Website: macys
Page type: cross-sells
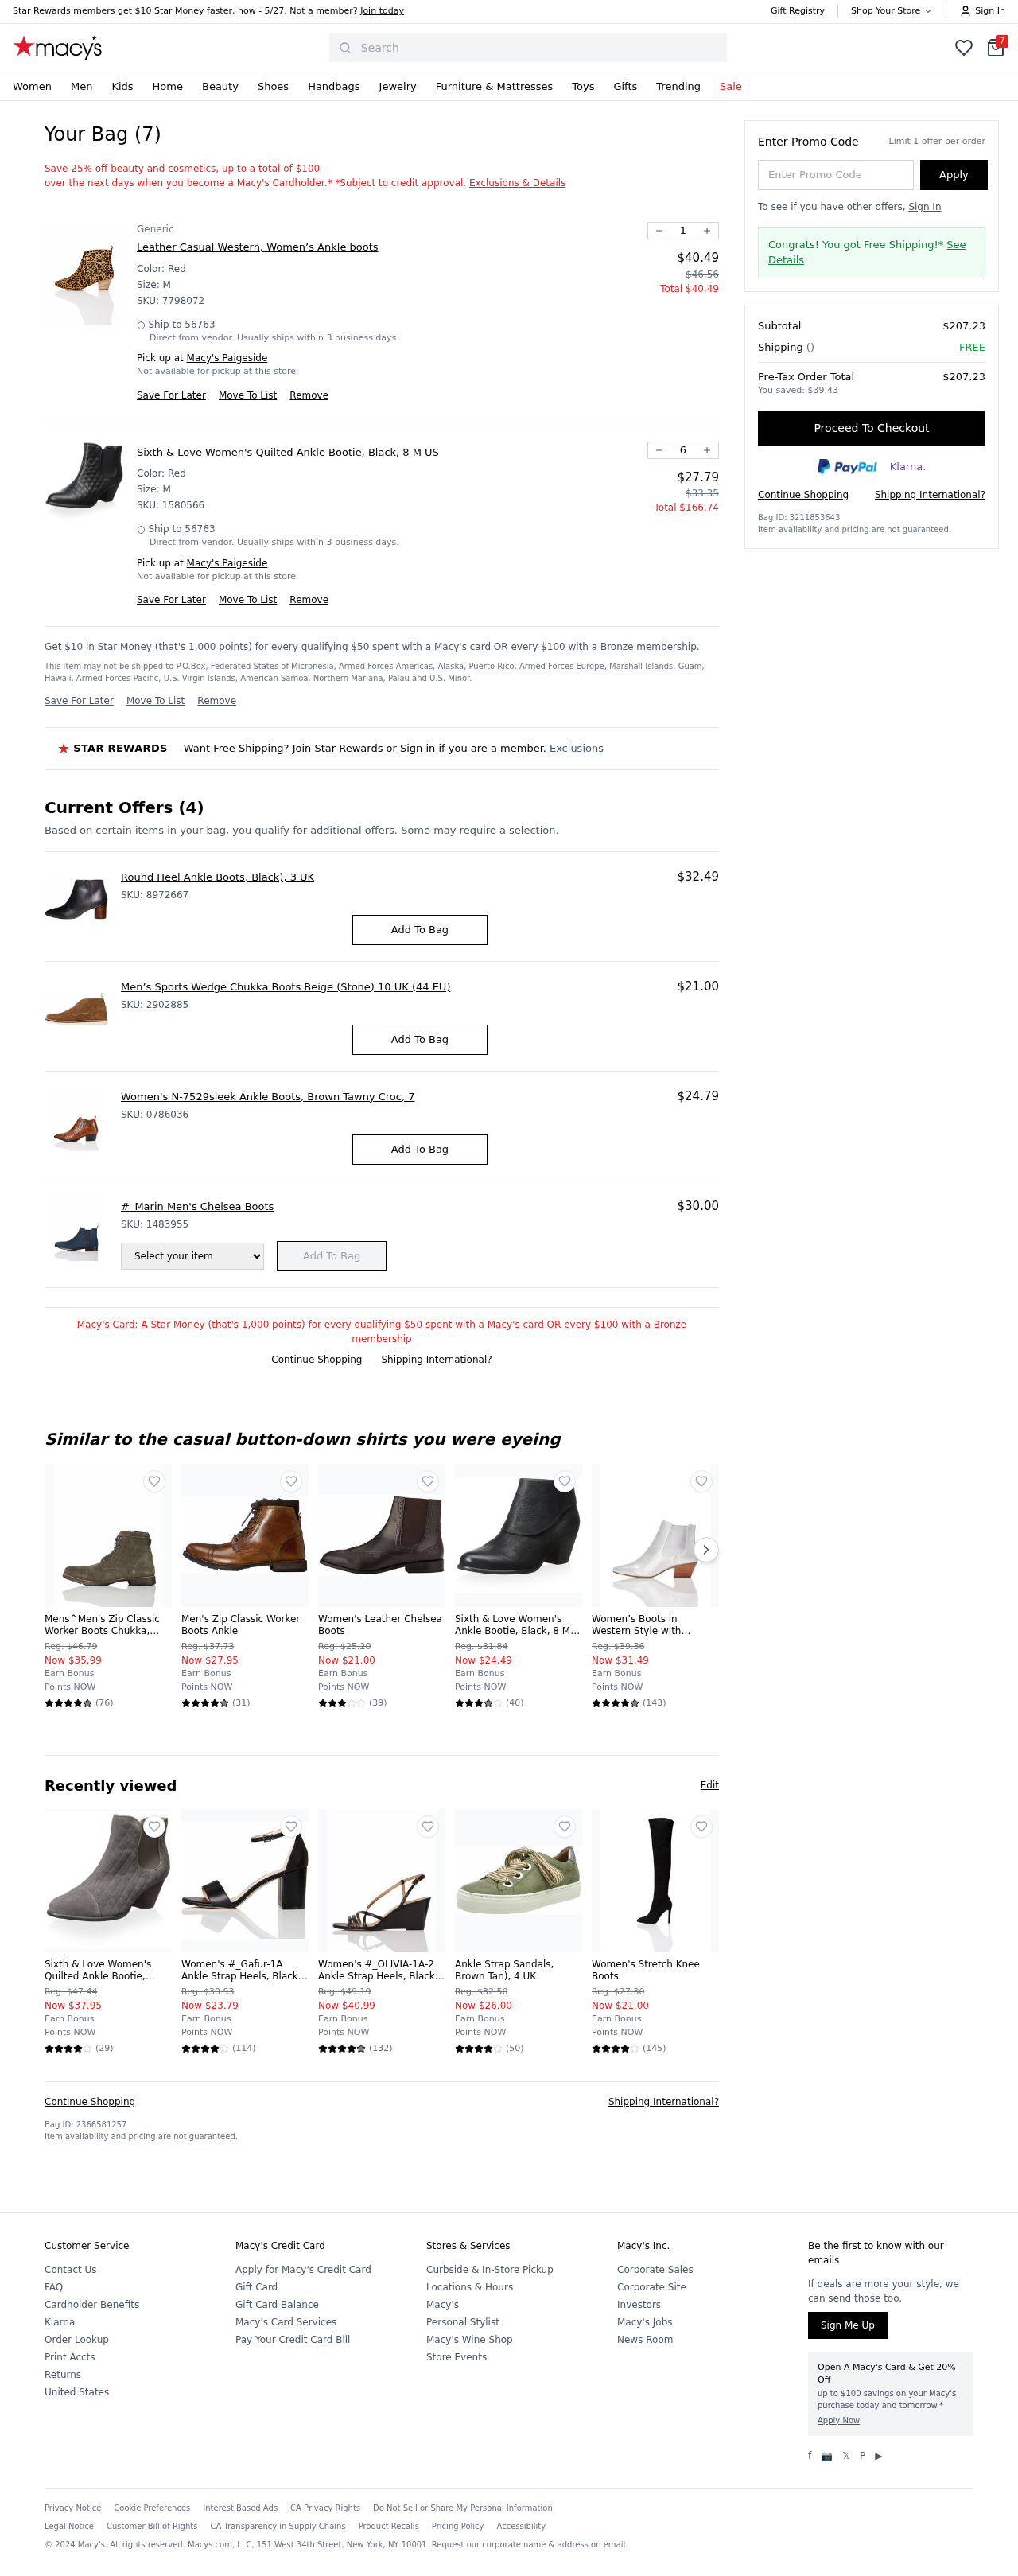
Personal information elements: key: PII_CITY
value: Paigeside
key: PII_POSTCODE
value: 56763
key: PII_PROMO_CODE
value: VIP1124
Product elements: key: PRODUCT10_NAME
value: Sixth & Love Women's Quilted Ankle Bootie, Taupe, 8.5 M US
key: PRODUCT10_NUM_RATINGS
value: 29
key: PRODUCT10_PRICE
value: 37.95
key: PRODUCT10_RATING
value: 4.1
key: PRODUCT11_NAME
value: Women's #_Gafur-1A Ankle Strap Heels, Black, x-small
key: PRODUCT11_NUM_RATINGS
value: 114
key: PRODUCT11_PRICE
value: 23.79
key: PRODUCT11_RATING
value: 4.1
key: PRODUCT12_NAME
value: Women's #_OLIVIA-1A-2 Ankle Strap Heels, Black, us Women's's 7 (hat 7)
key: PRODUCT12_NUM_RATINGS
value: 132
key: PRODUCT12_PRICE
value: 40.99
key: PRODUCT12_RATING
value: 4.8
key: PRODUCT13_NAME
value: Ankle Strap Sandals, Brown Tan), 4 UK
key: PRODUCT13_NUM_RATINGS
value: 50
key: PRODUCT13_PRICE
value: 26
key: PRODUCT13_RATING
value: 4.3
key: PRODUCT14_NAME
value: Women's Stretch Knee Boots
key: PRODUCT14_NUM_RATINGS
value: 145
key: PRODUCT14_PRICE
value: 21
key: PRODUCT14_RATING
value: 4.3
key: PRODUCT15_NAME
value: Round Heel Ankle Boots, Black), 3 UK
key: PRODUCT15_PRICE
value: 32.49
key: PRODUCT16_NAME
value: Women's N-7529sleek Ankle Boots, Brown Tawny Croc, 7
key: PRODUCT16_PRICE
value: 24.79
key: PRODUCT1_BRAND
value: Generic
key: PRODUCT1_NAME
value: Leather Casual Western, Women’s Ankle boots
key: PRODUCT1_PRICE
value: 40.49
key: PRODUCT1_QUANTITY
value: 1
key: PRODUCT2_NAME
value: Sixth & Love Women's Quilted Ankle Bootie, Black, 8 M US
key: PRODUCT2_PRICE
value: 27.79
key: PRODUCT2_QUANTITY
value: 6
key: PRODUCT3_NAME
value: Men’s Sports Wedge Chukka Boots Beige (Stone) 10 UK (44 EU)
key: PRODUCT3_PRICE
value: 21
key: PRODUCT4_NAME
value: #_Marin Men's Chelsea Boots
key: PRODUCT4_PRICE
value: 30
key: PRODUCT5_NAME
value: Mens^Men's Zip Classic Worker Boots Chukka, Grau Charcoal Suede, US 11
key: PRODUCT5_NUM_RATINGS
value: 76
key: PRODUCT5_PRICE
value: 35.99
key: PRODUCT5_RATING
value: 4.5
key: PRODUCT6_NAME
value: Men's Zip Classic Worker Boots Ankle
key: PRODUCT6_NUM_RATINGS
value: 31
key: PRODUCT6_PRICE
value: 27.95
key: PRODUCT6_RATING
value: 4.5
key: PRODUCT7_NAME
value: Women's Leather Chelsea Boots
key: PRODUCT7_NUM_RATINGS
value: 39
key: PRODUCT7_PRICE
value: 21
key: PRODUCT7_RATING
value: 3.2
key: PRODUCT8_NAME
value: Sixth & Love Women's Ankle Bootie, Black, 8 M US
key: PRODUCT8_NUM_RATINGS
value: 40
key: PRODUCT8_PRICE
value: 24.49
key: PRODUCT8_RATING
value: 3.7
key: PRODUCT9_NAME
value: Women’s Boots in Western Style with Metallic Finish
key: PRODUCT9_NUM_RATINGS
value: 143
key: PRODUCT9_PRICE
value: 31.49
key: PRODUCT9_RATING
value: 4.8
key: PRODUCT1_SKU
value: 7798072
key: PRODUCT1_ORIGINAL_PRICE
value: $46.56
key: PRODUCT1_TOTAL
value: $40.49
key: PRODUCT2_SKU
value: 1580566
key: PRODUCT2_ORIGINAL_PRICE
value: $33.35
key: PRODUCT2_TOTAL
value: $166.74
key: PRODUCT15_SKU
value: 8972667
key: PRODUCT3_SKU
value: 2902885
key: PRODUCT16_SKU
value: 0786036
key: PRODUCT4_SKU
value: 1483955
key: PRODUCT5_ORIGINAL_PRICE
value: Reg. $46.79
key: PRODUCT6_ORIGINAL_PRICE
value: Reg. $37.73
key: PRODUCT7_ORIGINAL_PRICE
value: Reg. $25.20
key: PRODUCT8_ORIGINAL_PRICE
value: Reg. $31.84
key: PRODUCT9_ORIGINAL_PRICE
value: Reg. $39.36
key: PRODUCT10_ORIGINAL_PRICE
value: Reg. $47.44
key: PRODUCT11_ORIGINAL_PRICE
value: Reg. $30.93
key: PRODUCT12_ORIGINAL_PRICE
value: Reg. $49.19
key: PRODUCT13_ORIGINAL_PRICE
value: Reg. $32.50
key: PRODUCT14_ORIGINAL_PRICE
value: Reg. $27.30
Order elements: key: ORDER_NUM_ITEMS
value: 7
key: ORDER_SUBTOTAL
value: $207.23
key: ORDER_TOTAL
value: $207.23
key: ORDER_SAVINGS
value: $39.43
Search elements: key: HEADER_SEARCH
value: Search